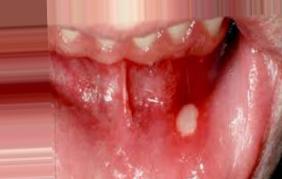
Condition: Mouth Ulcer